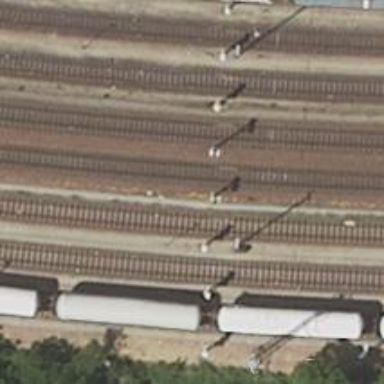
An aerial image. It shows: Isolated track section for railway.